Chest X-ray:
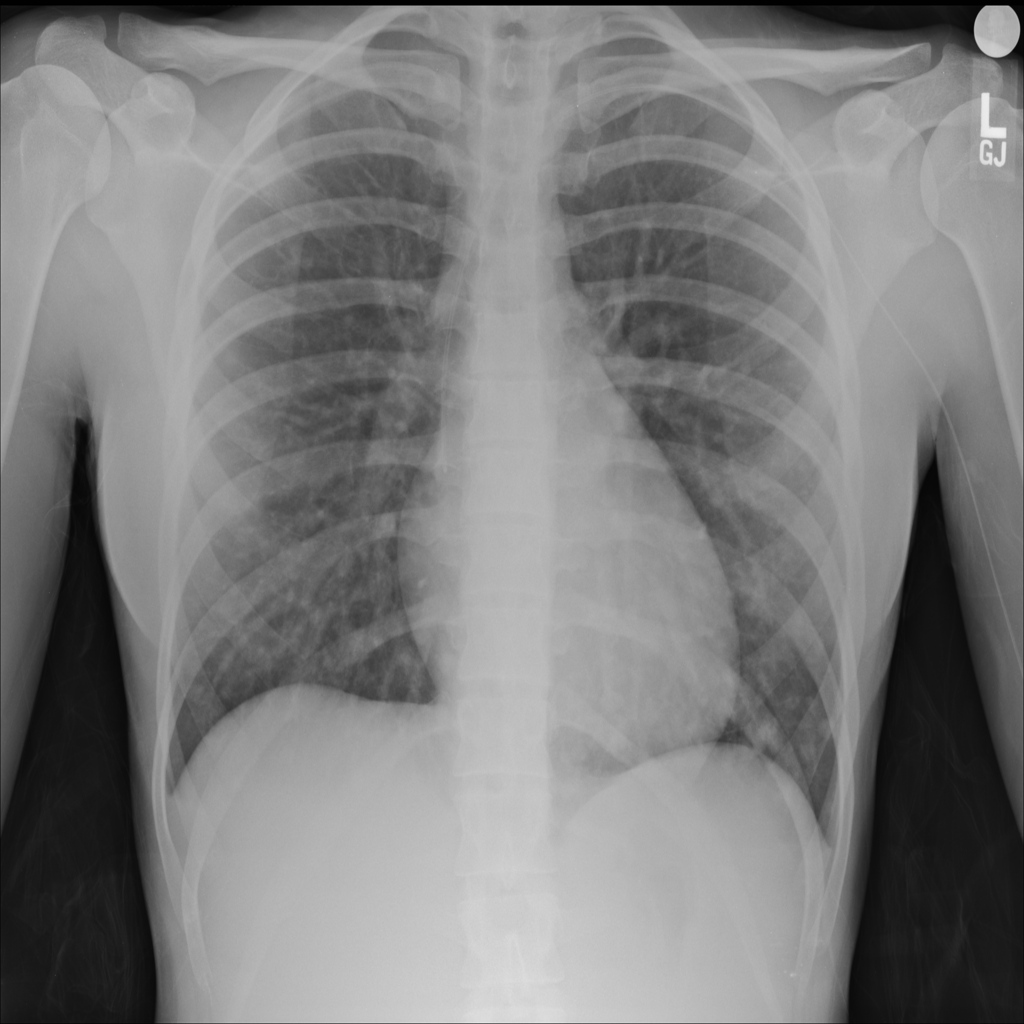
Findings: Diffuse Nodule
No abnormal finding: no